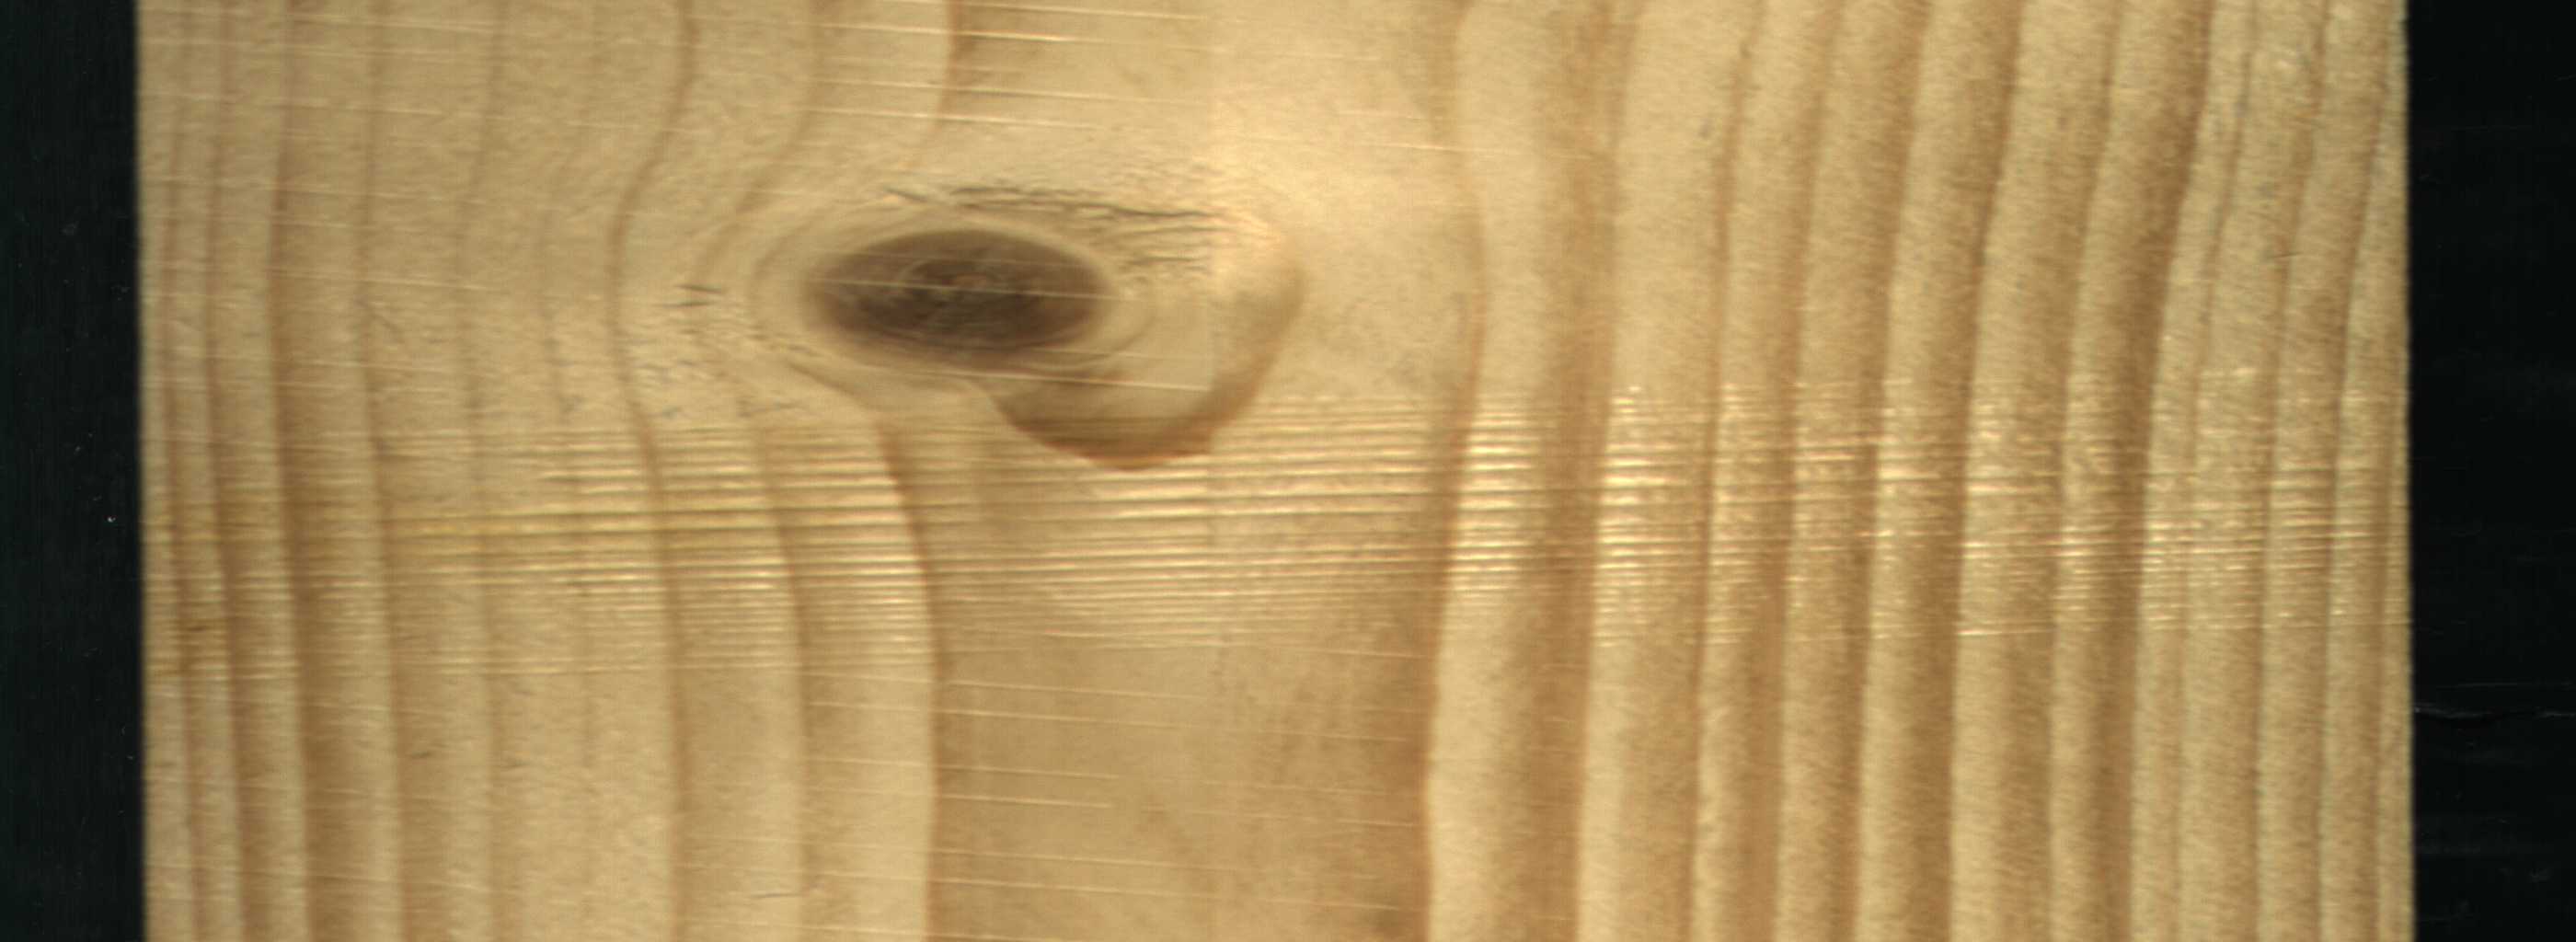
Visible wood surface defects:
Live_Knot